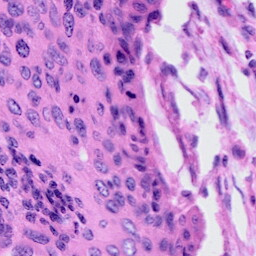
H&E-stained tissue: Cervix